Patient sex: M
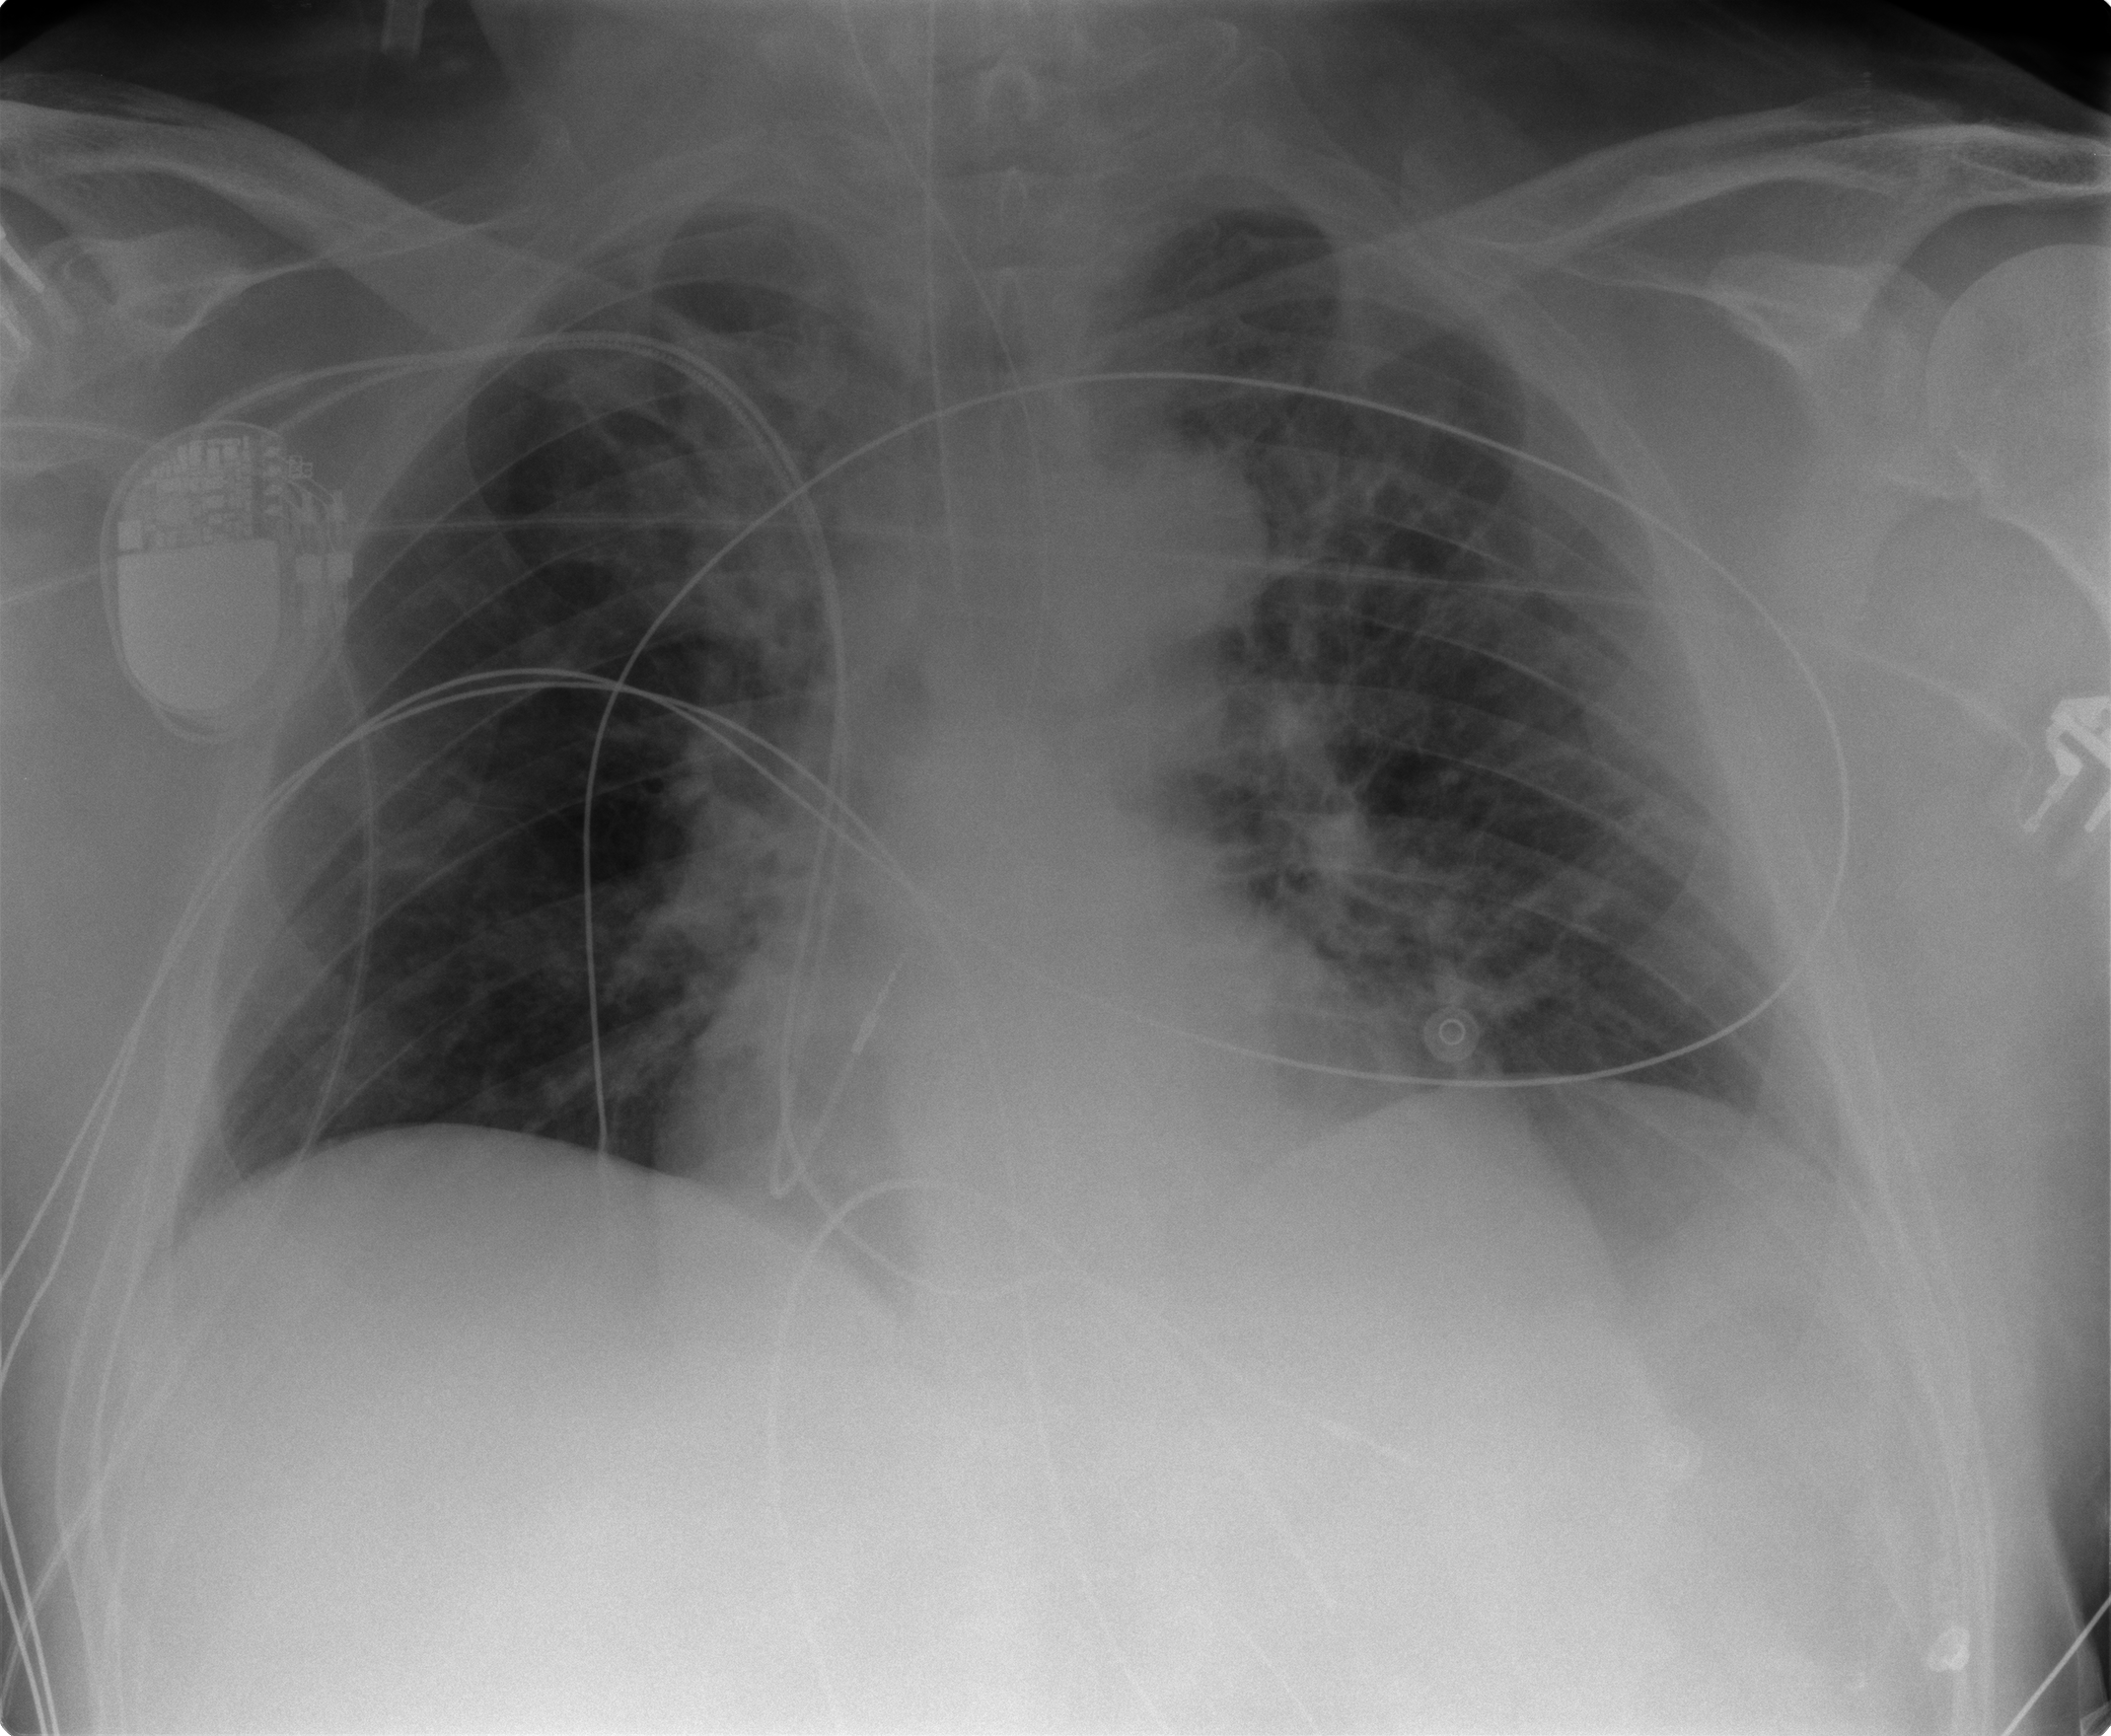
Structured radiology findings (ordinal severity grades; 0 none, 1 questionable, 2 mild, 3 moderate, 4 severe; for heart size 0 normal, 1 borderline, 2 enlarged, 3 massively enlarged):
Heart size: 0
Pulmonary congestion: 2
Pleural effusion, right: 0
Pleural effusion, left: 0
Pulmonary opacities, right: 3
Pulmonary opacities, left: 2
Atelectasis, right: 2
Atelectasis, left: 2